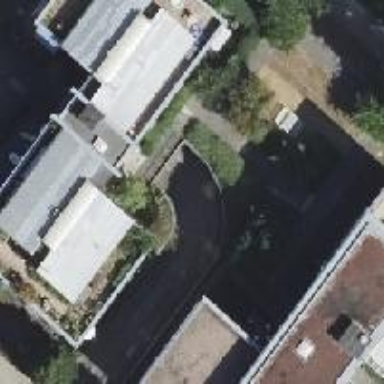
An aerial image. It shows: Parking entrance.